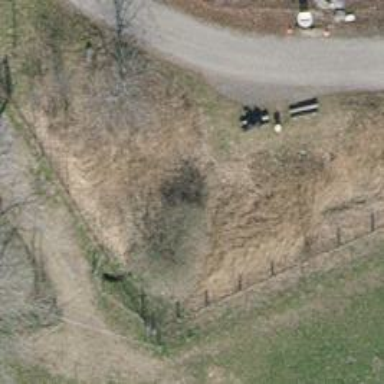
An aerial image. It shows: Bench for seating.